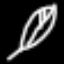
Label: leaf